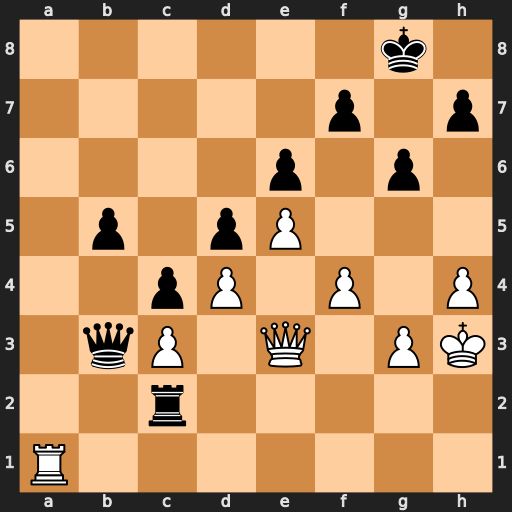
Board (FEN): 6k1/5p1p/4p1p1/1p1pP3/2pP1P1P/1qP1Q1PK/2r5/R7
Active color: w
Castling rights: -
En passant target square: -
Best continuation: Ra8+ Kg7 f5 Rh2+ Kxh2